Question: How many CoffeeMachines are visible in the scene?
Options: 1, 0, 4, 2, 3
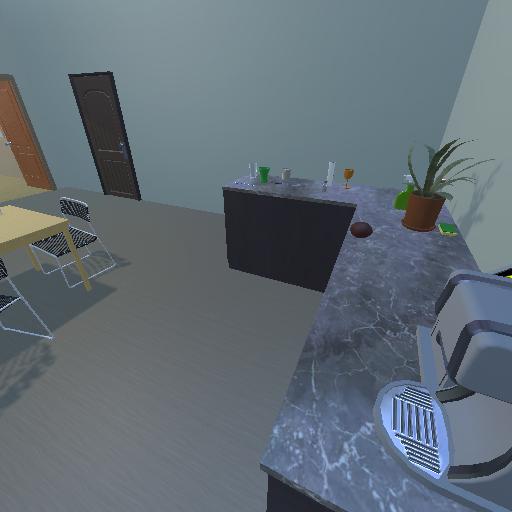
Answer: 1